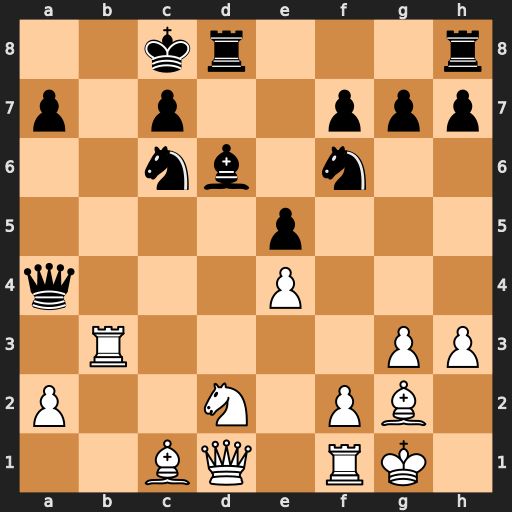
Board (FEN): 2kr3r/p1p2ppp/2nb1n2/4p3/q3P3/1R4PP/P2N1PB1/2BQ1RK1
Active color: w
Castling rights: -
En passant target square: -
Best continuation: Rb8+ Nxb8 Qxa4